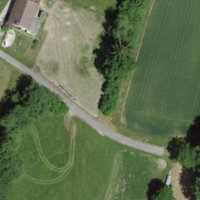
EUNIS habitat code: 24
Species observed at this site:
Lotus corniculatus